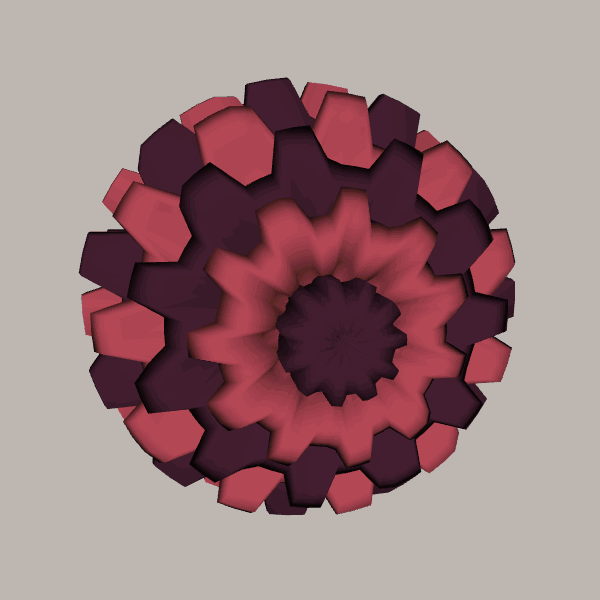
Background: light